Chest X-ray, PA view. Patient: 74 years old, sex M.
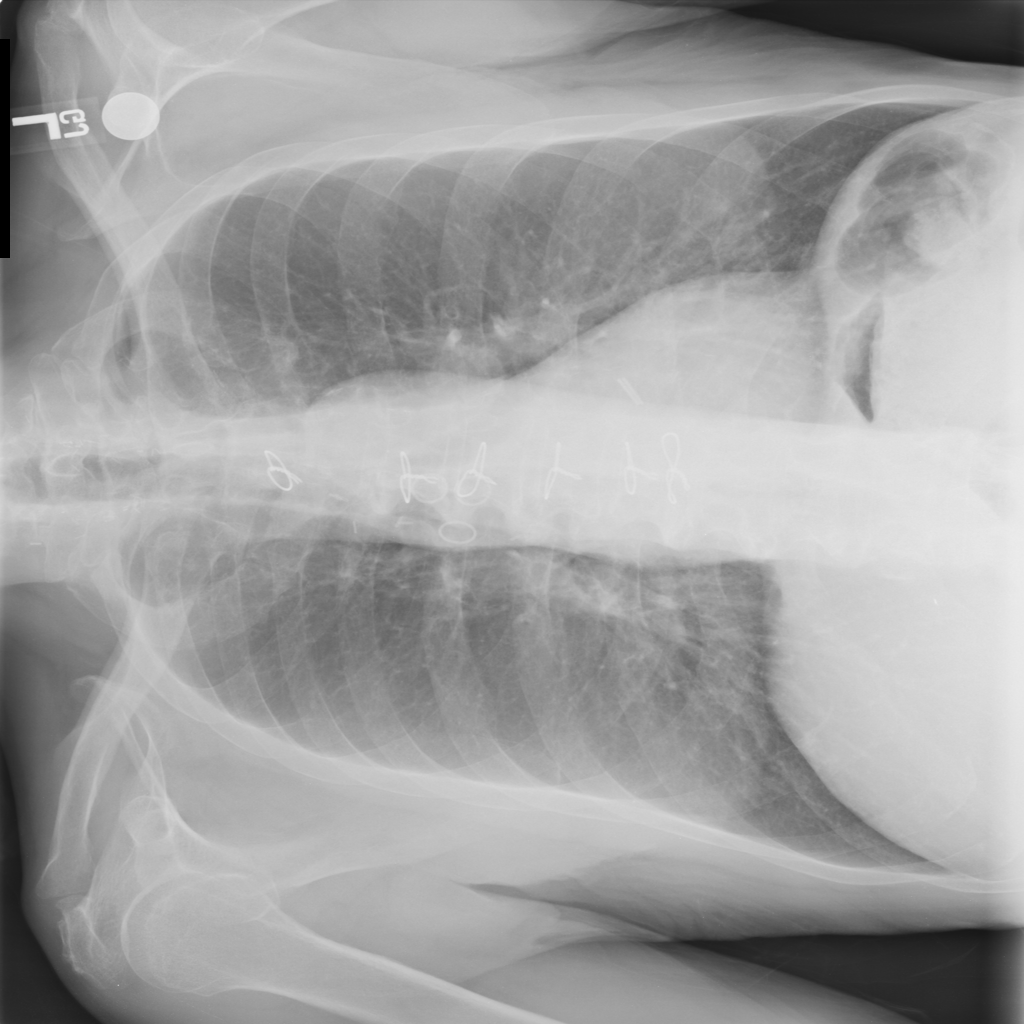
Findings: No Finding